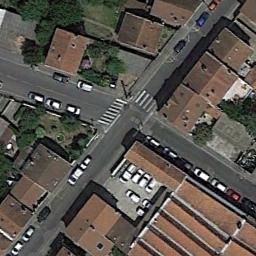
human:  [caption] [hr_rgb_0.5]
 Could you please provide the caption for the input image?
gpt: There are many different shapes of buildings beside the intersection .

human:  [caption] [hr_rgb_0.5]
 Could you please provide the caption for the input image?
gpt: There are many big trees around the intersection .

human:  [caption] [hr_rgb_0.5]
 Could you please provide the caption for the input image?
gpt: An intersection with normal traffic located in a dense residential area .

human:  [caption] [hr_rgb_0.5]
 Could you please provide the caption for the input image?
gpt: There are many houses with brown roofs and many trees around the intersection, And there are many moving and waiting vehicles on the road .

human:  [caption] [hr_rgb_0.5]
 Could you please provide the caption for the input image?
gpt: There are many brown buildings around the intersection .